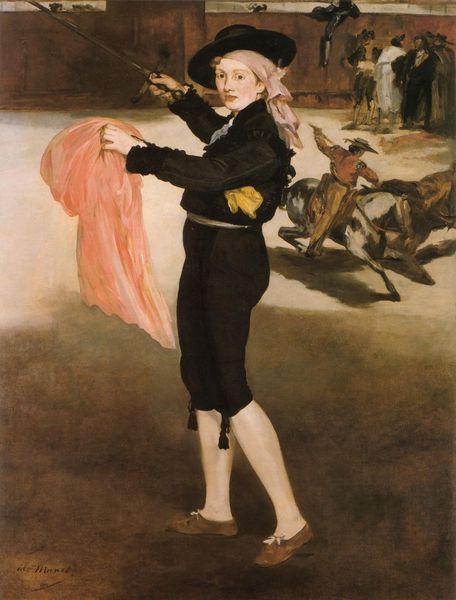
Titel: Mademoiselle Victorine en costume d'espada
Künstler: Édouard Manet
Standort: New York (New York)
Institution: The Metropolitan Museum of Art
Schlagwörter: gemälde, gruppe, hand, kampf, kopf, mann, schatten, weiß, gelb, impressionismus, menschen, mädchen, ocker, sand, bewegung, braun, frankreich, frau, grau, hell, hut, licht, männer, schwarz, szene, blick, gürtel, rot, tier, tiere, tuch, leute, malerei, hose, jacke, jung, wand, augen, gesicht, stehen, bild, bildnis, portrait, porträt, signatur, öl, sonne, boden, gold, haare, kostüm, pose, publikum, en face, rosa, pferd, pferde, reiter, reiten, spanien, man, schuhe, zuschauer, hosen, mauer, französisch, ölgemälde, kopftuch, impressionistisch, goya, manet, edouard manet, junge, waden, arena, spiel, strümpfe, schere, blut, knabe, spanisch, schwert, säbel, degen, schuh, ölmalerei, jagd, schaulustige, manege, stierkampf, jüngling, hintergund, dolch, wams, kniebundhose, kniestrümpfe, rotes tuch, florett, kniebundhosen, speer, holzwand, stier, stiere, tradition, king, bande, kniehosen, torero, cowboys, dompteur, seidenstrümpfe, gemäkde, kamp, bolero, matador, stierkämpfer, torrero, torerro, ole, edouard, bandolero, bandoleros, bandonero, mustang, pamplona, picador, pikador, stierkämpferin, haose, traditionelles gewand